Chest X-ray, AP view. Patient: 37 years old, sex M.
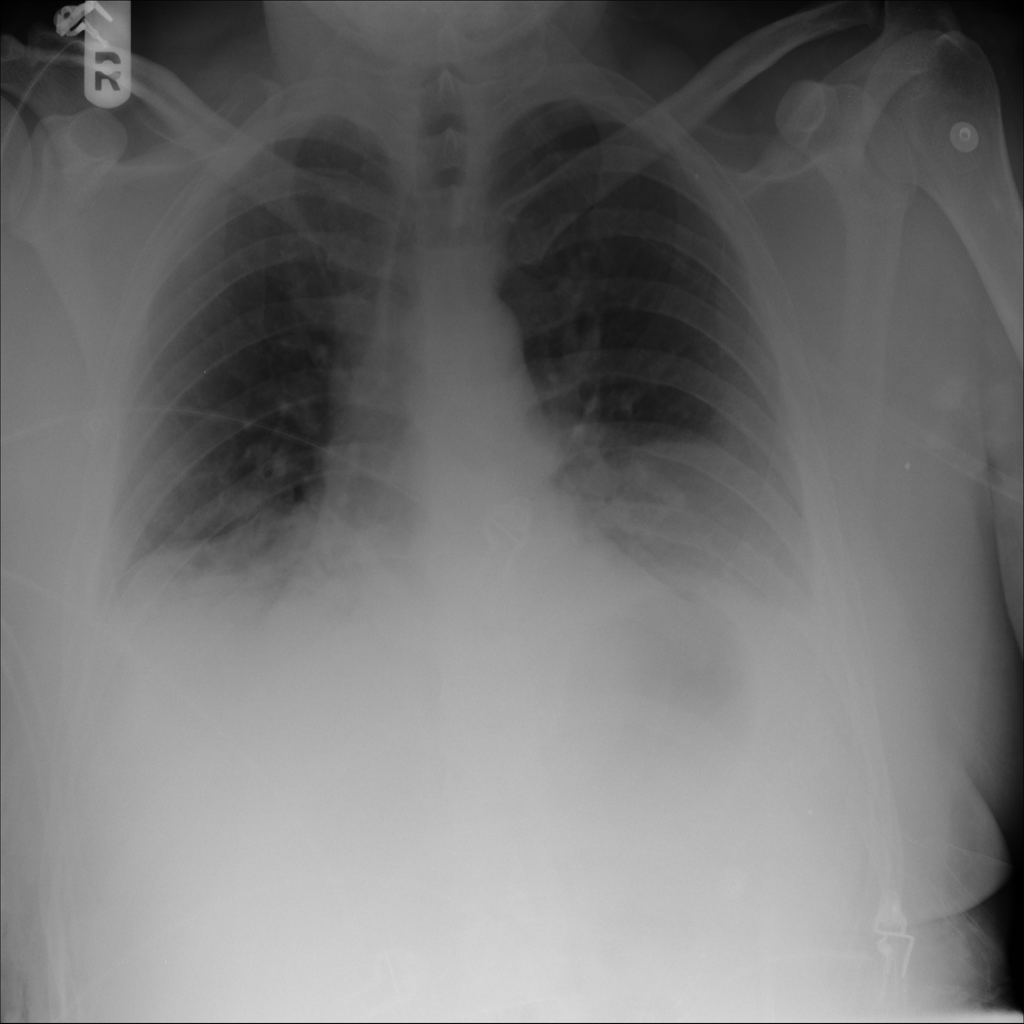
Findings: Atelectasis, Effusion